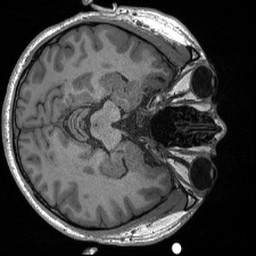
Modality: T1w
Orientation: axial
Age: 27
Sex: male